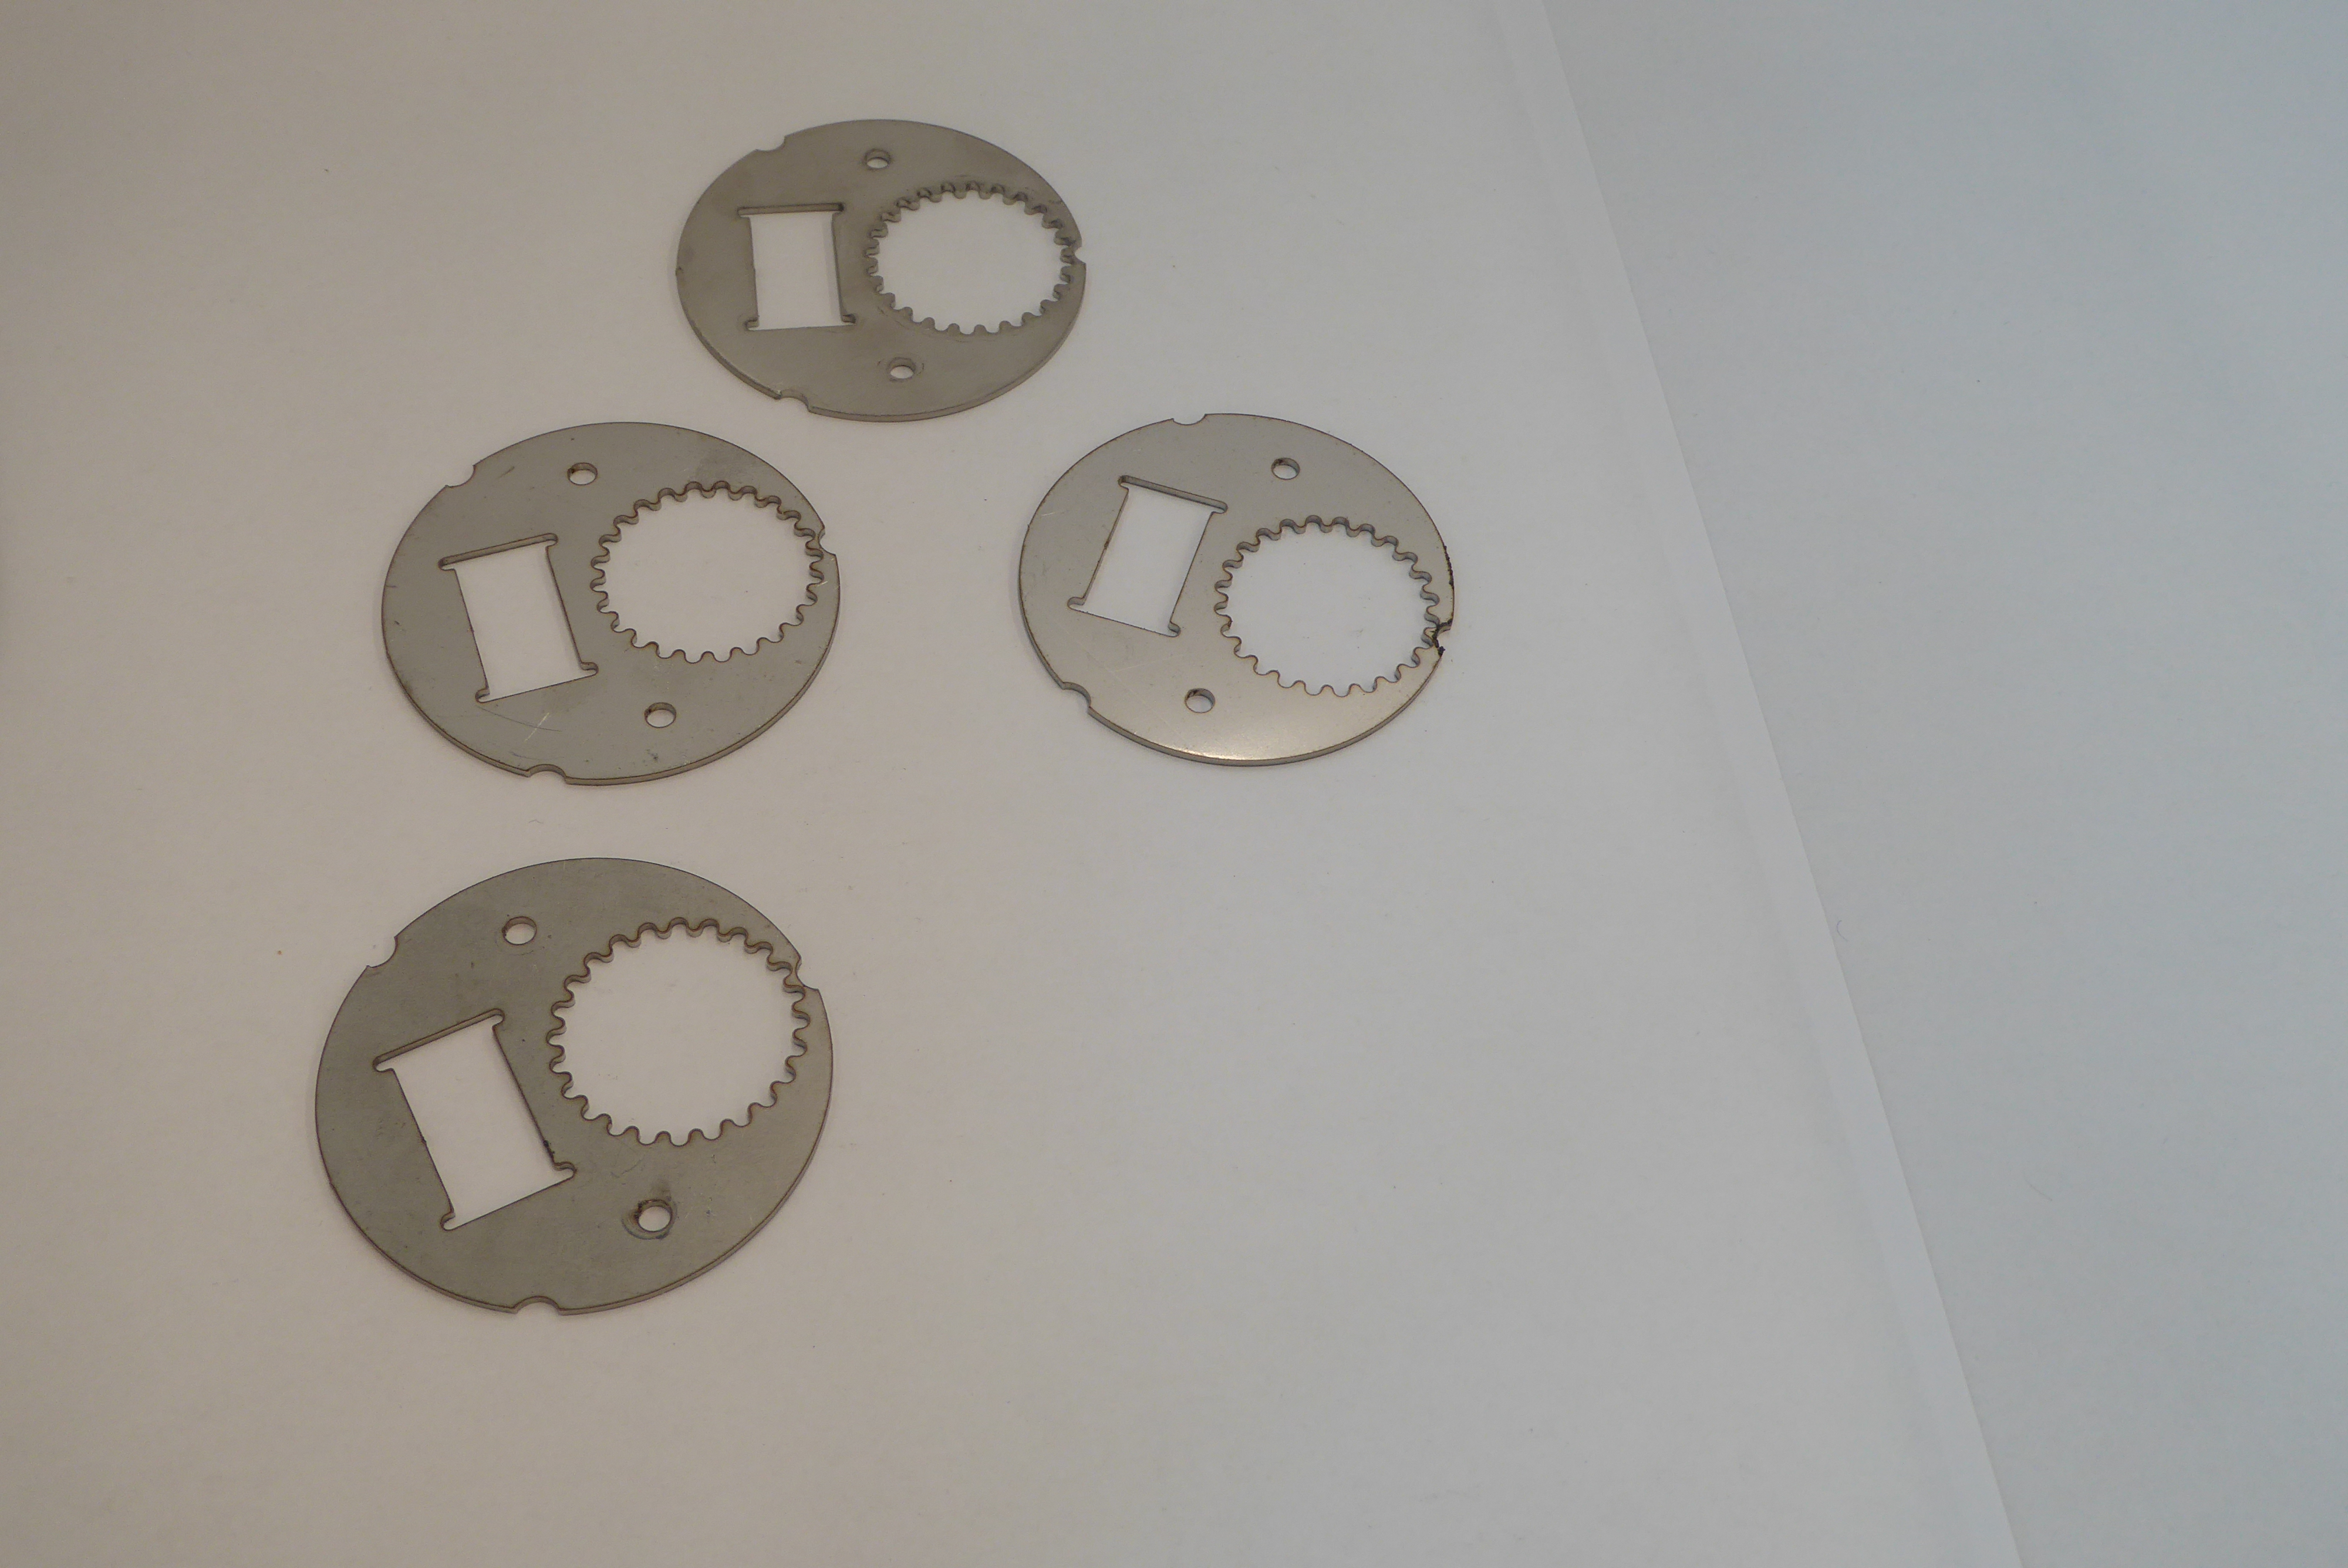
Label: Bottle Opener - Inlay